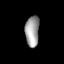
Tissue: lung
Cell type: Myeloid cells
Senescence score: 0.5645
Nuclear area (px): 425
Mean DAPI intensity: 158.296